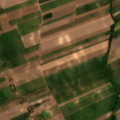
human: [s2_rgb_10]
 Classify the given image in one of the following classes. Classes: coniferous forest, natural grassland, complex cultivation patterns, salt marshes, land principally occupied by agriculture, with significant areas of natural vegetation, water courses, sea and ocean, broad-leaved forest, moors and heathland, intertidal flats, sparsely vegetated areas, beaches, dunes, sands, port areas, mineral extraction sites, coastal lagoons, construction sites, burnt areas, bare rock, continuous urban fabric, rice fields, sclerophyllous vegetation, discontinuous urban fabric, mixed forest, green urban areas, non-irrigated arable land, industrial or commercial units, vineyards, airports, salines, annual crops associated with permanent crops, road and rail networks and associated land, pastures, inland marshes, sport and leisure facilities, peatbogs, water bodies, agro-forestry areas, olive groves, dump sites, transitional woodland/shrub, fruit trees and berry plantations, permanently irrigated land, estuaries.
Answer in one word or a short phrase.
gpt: non-irrigated arable land